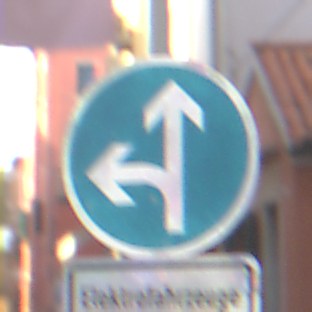
Verkehrszeichen: VorgeschriebeneFahrtrichtungGeradeausOderLinks
Zusatzzeichen unten: BesondereFahrzeugeUndTransportgueter10
Umgebung: Outdoor, Urban
Tageszeit: Midday
Wetter: Clear
Licht: Natural
Jahreszeit: NotSpecified
Kontrast: HighContrast